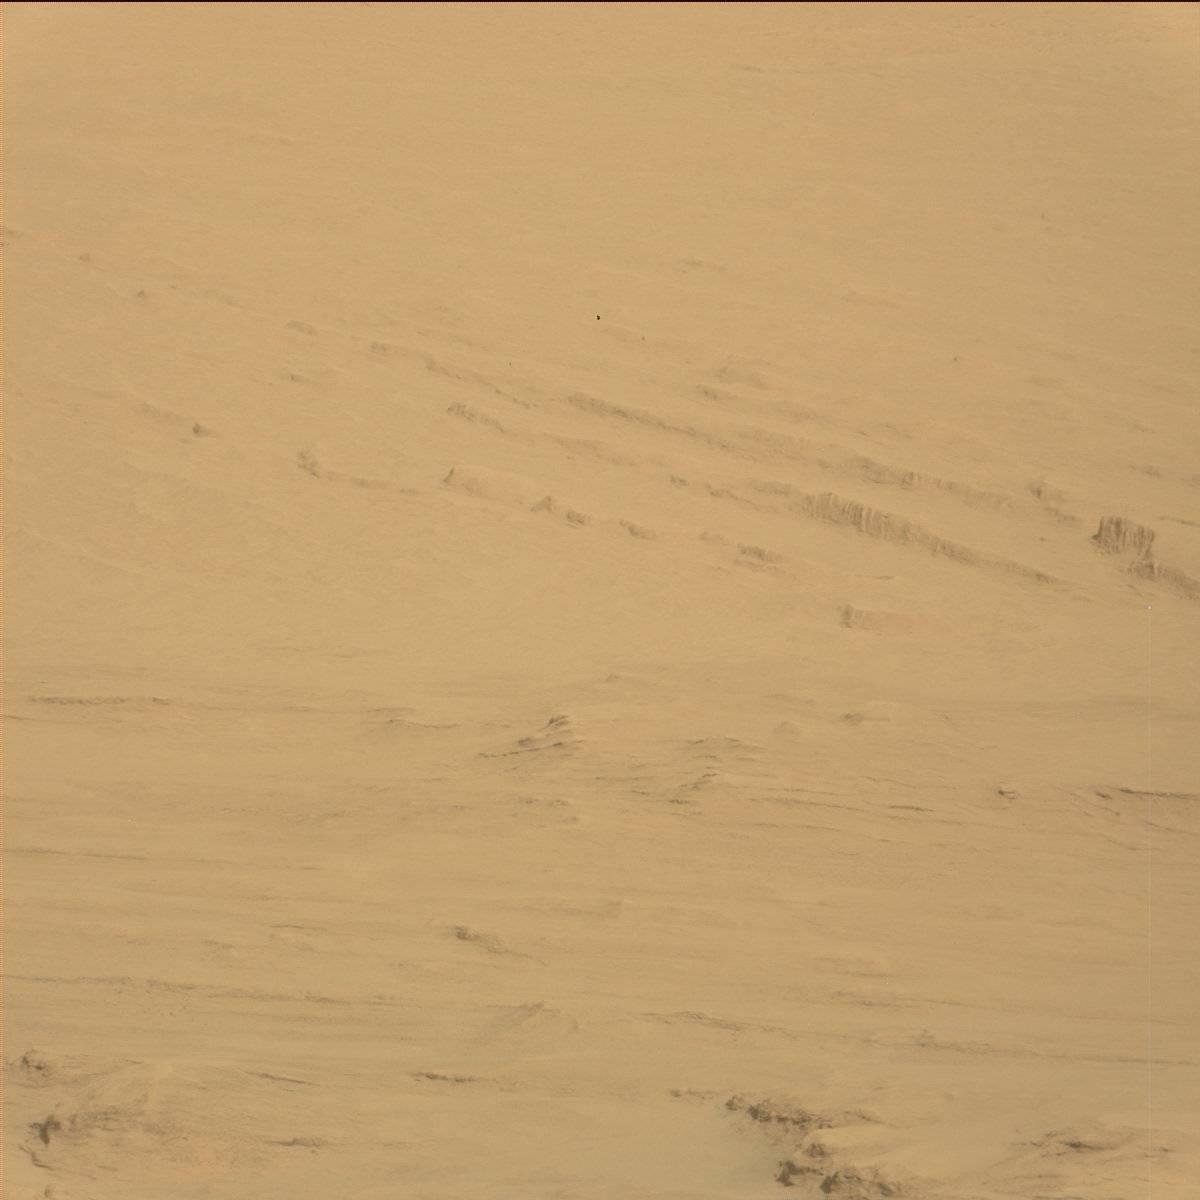
Terrain classes present: Ridge